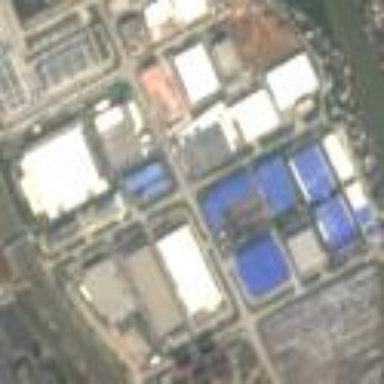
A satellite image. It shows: Industrial area used for industrial purposes.